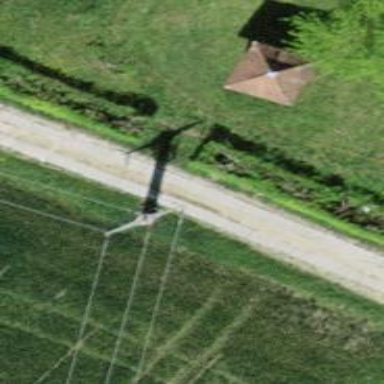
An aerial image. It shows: Minor power line with 3 cables.